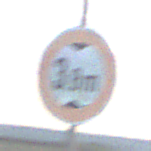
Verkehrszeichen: TatsaechlicheHoehe
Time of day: SunriseSunset
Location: Outdoor (Nature)
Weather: PartlyCloudy
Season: NotSpecified
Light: Natural